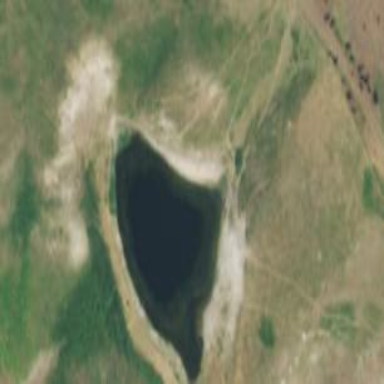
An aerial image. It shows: Reservoir area.